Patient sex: M
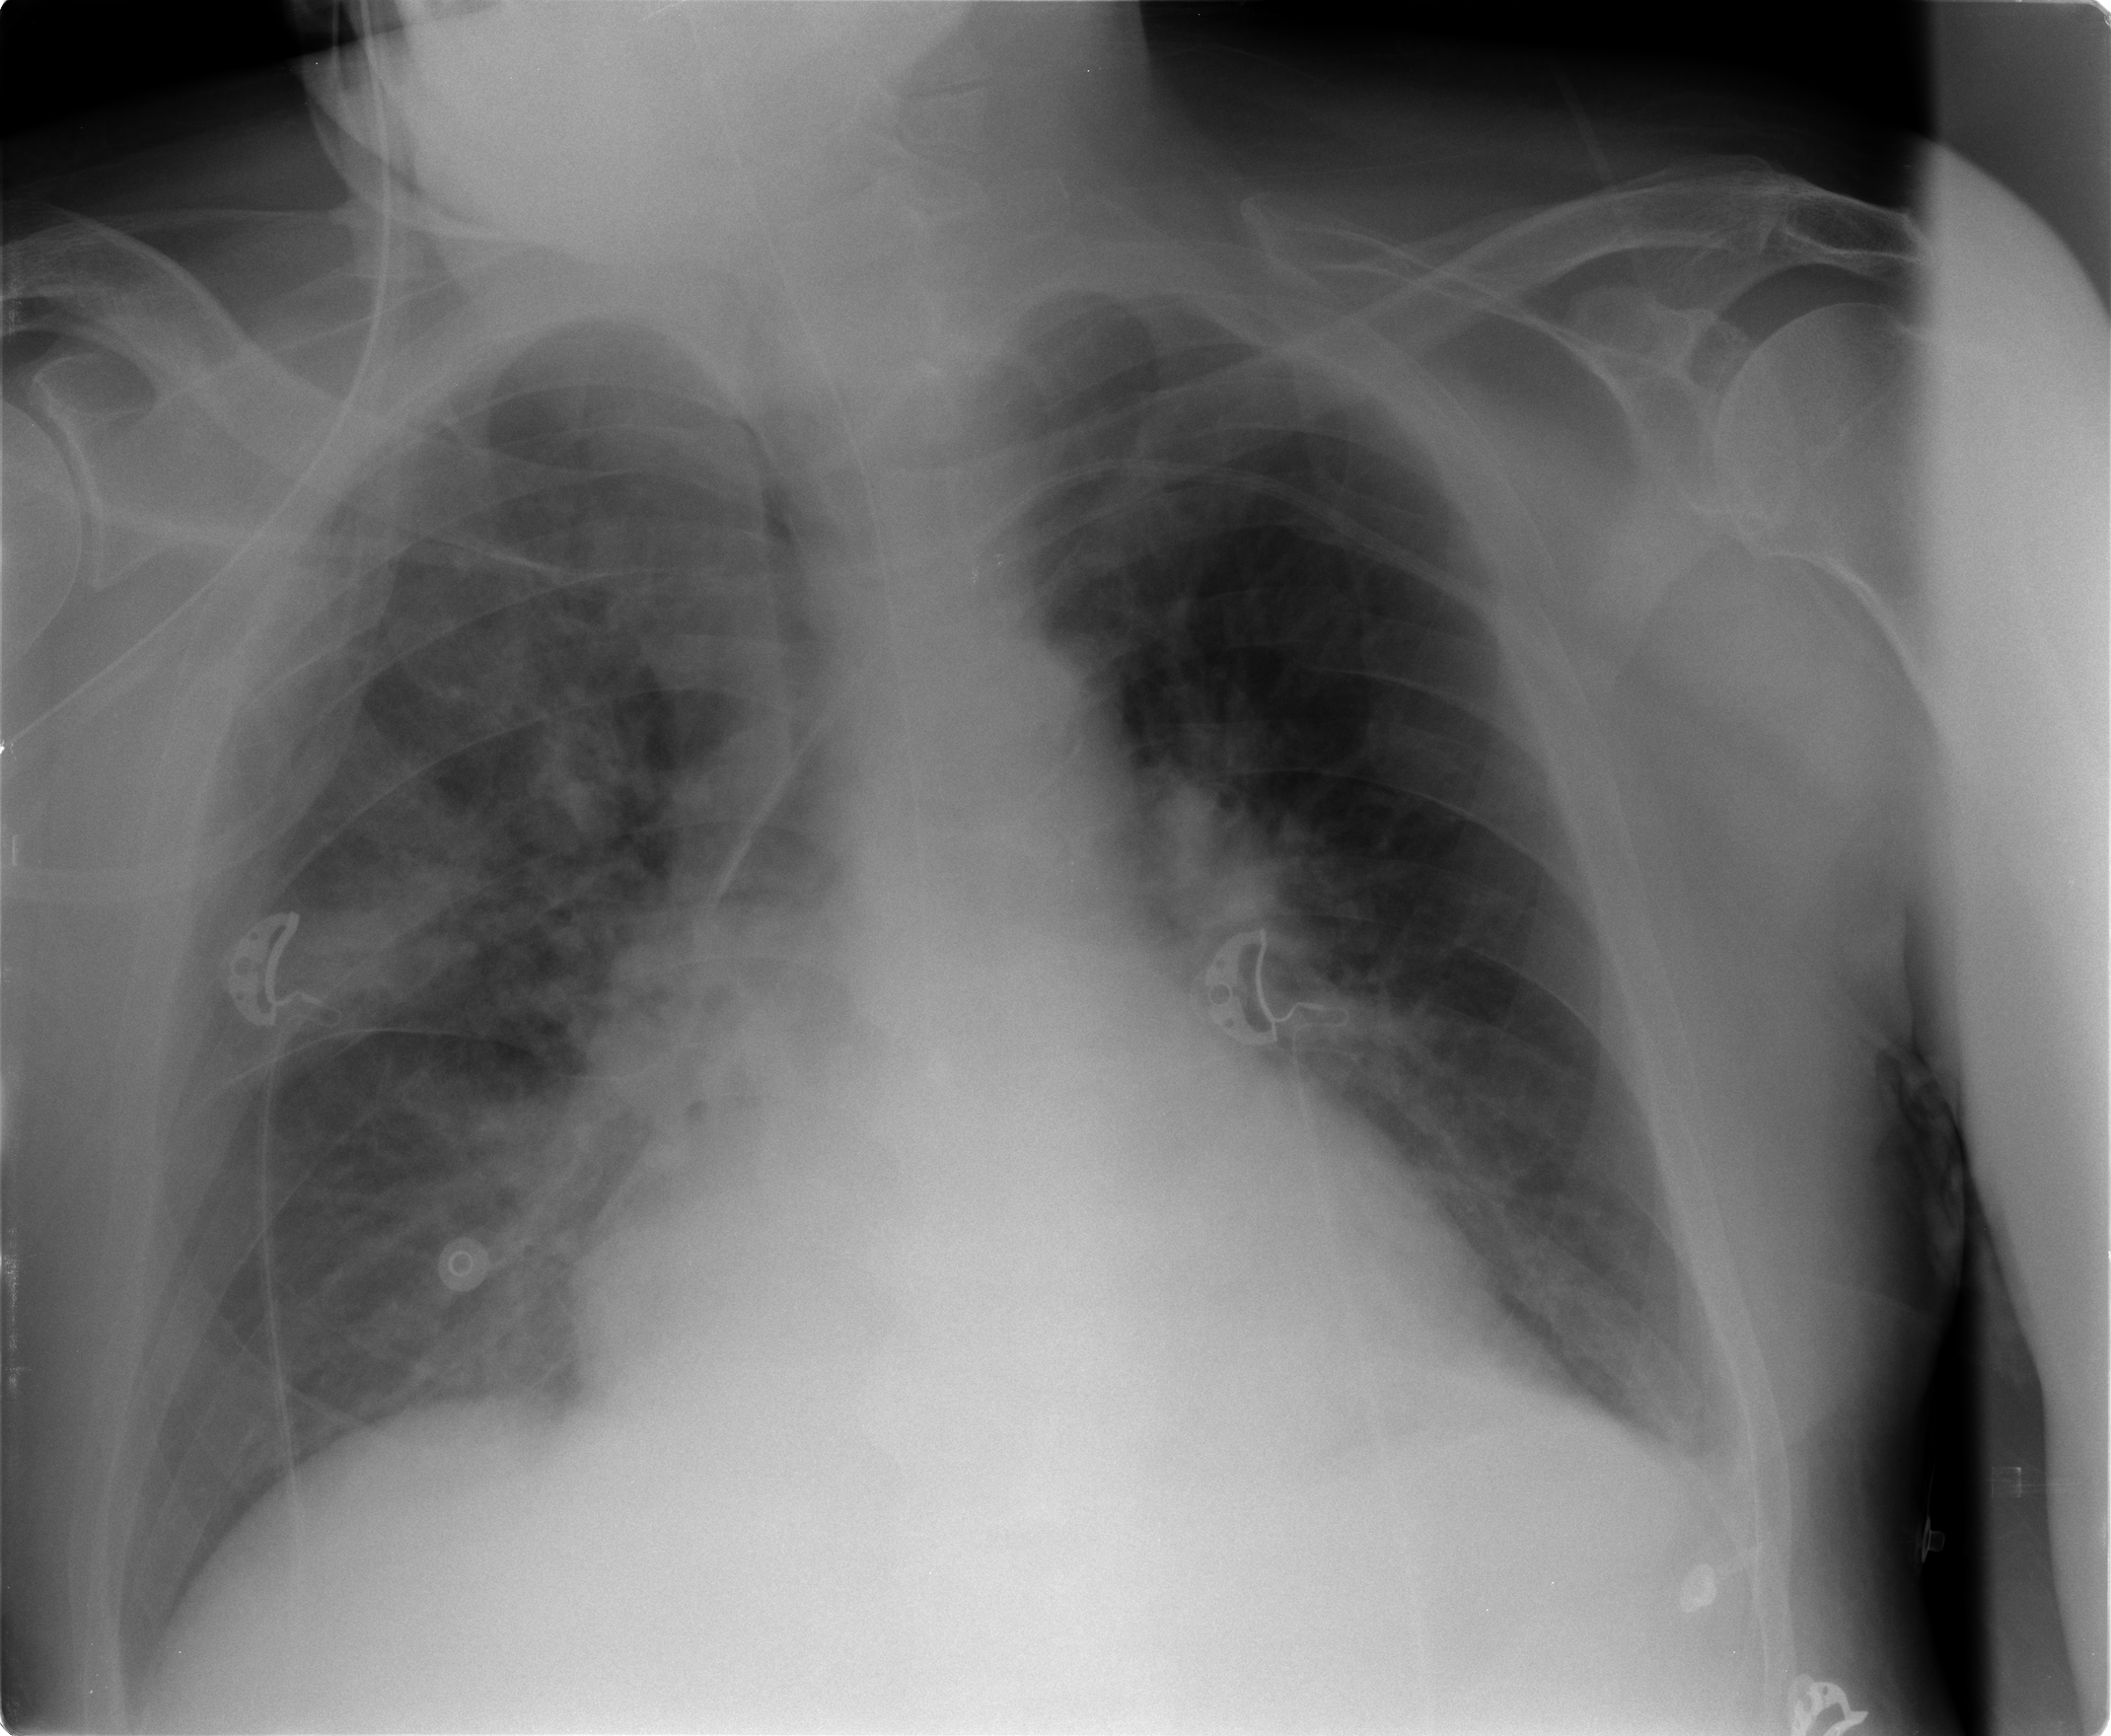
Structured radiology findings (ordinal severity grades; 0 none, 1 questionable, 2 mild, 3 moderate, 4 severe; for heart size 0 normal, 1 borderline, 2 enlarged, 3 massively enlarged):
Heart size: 0
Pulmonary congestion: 1
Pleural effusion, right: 0
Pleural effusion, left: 2
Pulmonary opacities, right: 3
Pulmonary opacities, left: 0
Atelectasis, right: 2
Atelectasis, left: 2